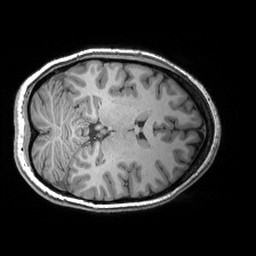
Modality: T1w
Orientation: axial
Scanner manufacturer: siemens
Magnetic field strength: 3 T
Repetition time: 2.53 s
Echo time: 0.00299 s